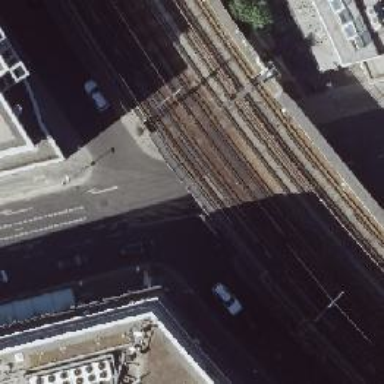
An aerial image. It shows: Bridge over electrified railway tracks with contact lines. The railway tracks are ballast-less.